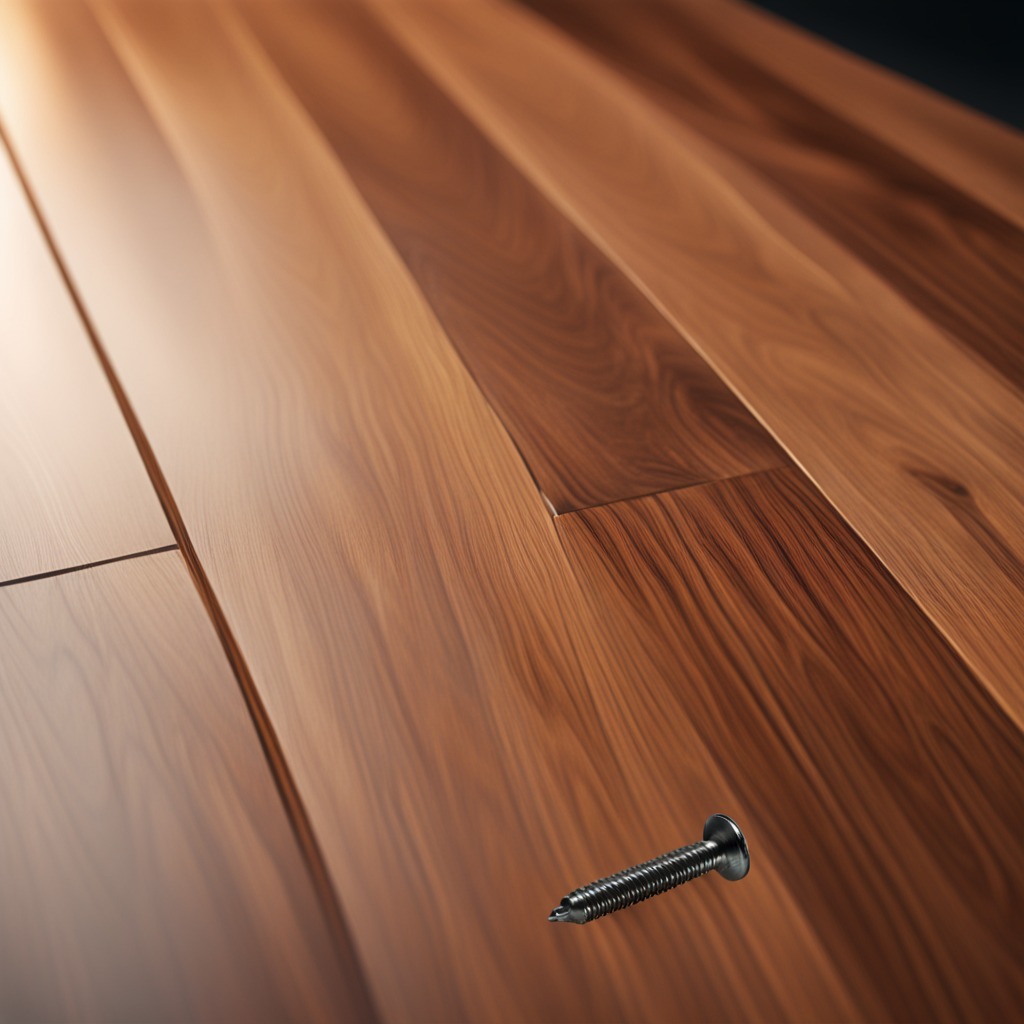
A metal screw is lying on the wooden table in a carpentry studio with rich wood textures and side lighting.